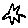
Label: star